Question: 'ContinueWith'
I wanted to determine how I can chain a set of 'Task's together and have one run after the other having several levels of chaining. I have three levels of chaining. In the fist level I have a single task. I wanted the top level to finish before the second level starts. In the second level I have 3 tasks. I want 2 of the three tasks to complete before the third level starts.
---
'''
TopLevel > SecondLevel A \ ThirdLevel
SecondLevel B /
SecondLevel C - Don't wait for this one for the third level
'''
---
I have written the following sample program to test out how this would work as follows
'''
class Program
{
private static Random rand = new Random();
public static Random Rand { get { return rand; } }
static void Main(string[] args)
{
Task topLevelTask = new Task(() => DoSomeWork("topLevelTask"));
Task secondLevelTaskA = topLevelTask.ContinueWith((task) => DoSomeWork("secondLevelTaskA"), TaskContinuationOptions.AttachedToParent);
Task secondLevelTaskB = topLevelTask.ContinueWith((task) => DoSomeWork("secondLevelTaskB"), TaskContinuationOptions.AttachedToParent);
Task secondLevelTaskC = topLevelTask.ContinueWith((task) => DoSomeWork("secondLevelTaskC"), TaskContinuationOptions.AttachedToParent);
Task thirdLevelTask = secondLevelTaskA.ContinueWith((task) => DoSomeWork("thirdLevelTask"), TaskContinuationOptions.AttachedToParent);
topLevelTask.Start();
Console.ReadLine();
}
private static void DoSomeWork(string task)
{
int sleep = Rand.Next(10000);
Console.WriteLine("Thread {0}: Ticks {1}: Task {2}: Sleep: {3}", Thread.CurrentThread.ManagedThreadId, DateTime.Now, task, sleep);
Thread.Sleep(sleep);
Console.WriteLine("Complete Task {0}", task);
}
}
'''
For the most part this does exactly what I want. It starts the first task and waits for it to finish, starts the 3 second level tasks in parallel. However, I can't figure out how to set up the third level to wait for both taskA and taskB since the 'ContinueWith' is set with a single parent task.
I have attempted to put 'ContinueWith' for the third level task on both taskA and taskB but then it runs twice. Any help would be appreciated. Here is the output of my sample program.

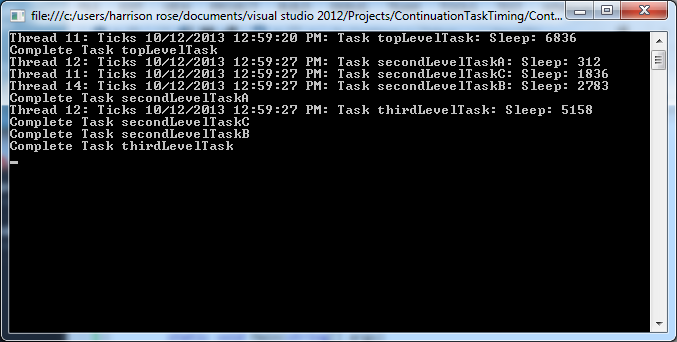
Answer: You're looking for <URL>:
'''
Task thirdLevelTask = Task.Factory.ContinueWhenAll(
new[] { secondLevelTaskA, secondLevelTaskB },
tasks => DoSomeWork("thirdLevelTask"),
TaskContinuationOptions.AttachedToParent);
'''
The advantage of this over 'Task.WhenAll().ContinueWith()' is that it will work on .Net 4.0 too. And if you're on .Net 4.5, it would be probably better to use 'async'-'await' instead of 'ContinueWith()'.